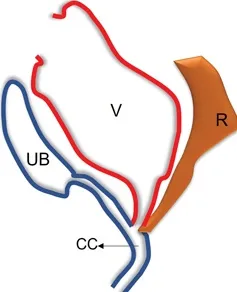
Diagram illustrating posterior sinuplasty. (
A
) A case of cloaca: Urinary bladder (UB). Urethra, vagina (V), and rectum (R) join into a common channel (CC).
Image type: radiology (ct)